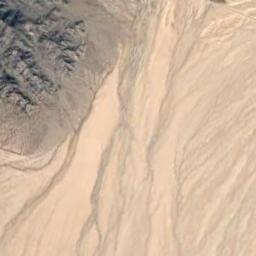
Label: desert